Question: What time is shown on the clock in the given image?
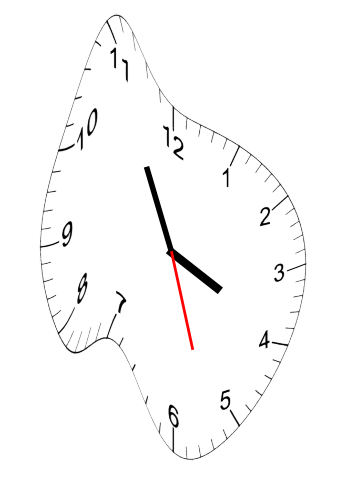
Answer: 03:55:27